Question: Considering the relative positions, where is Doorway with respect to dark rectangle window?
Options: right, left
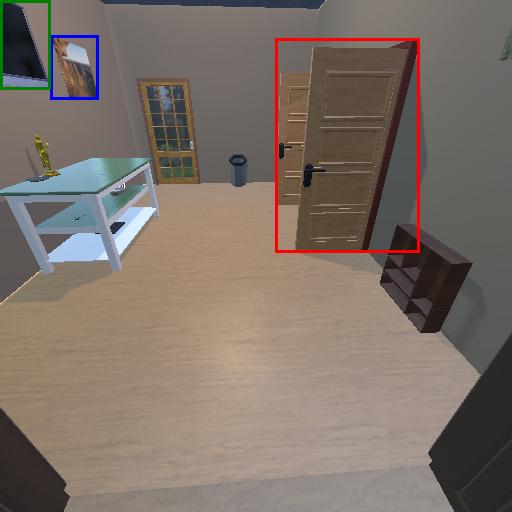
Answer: right